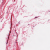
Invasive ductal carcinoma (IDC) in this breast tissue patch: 0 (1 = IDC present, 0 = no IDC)